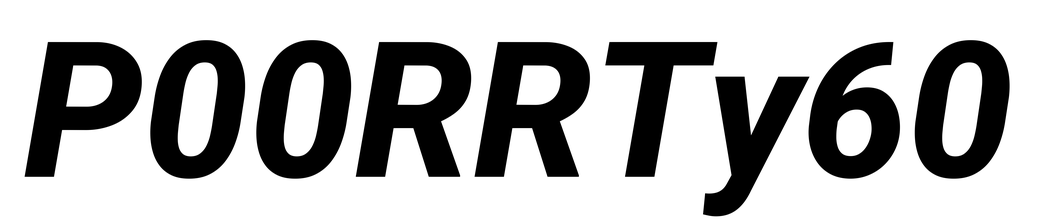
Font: Roboto-Italic_ExtraBold_Italic